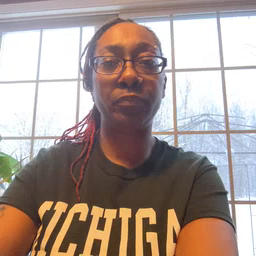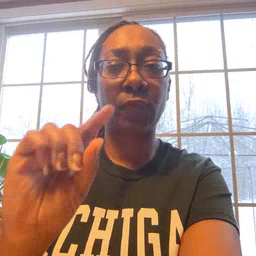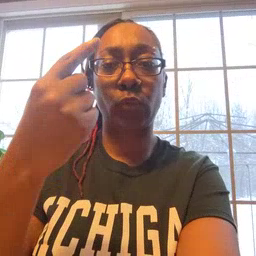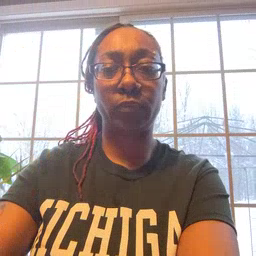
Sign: first